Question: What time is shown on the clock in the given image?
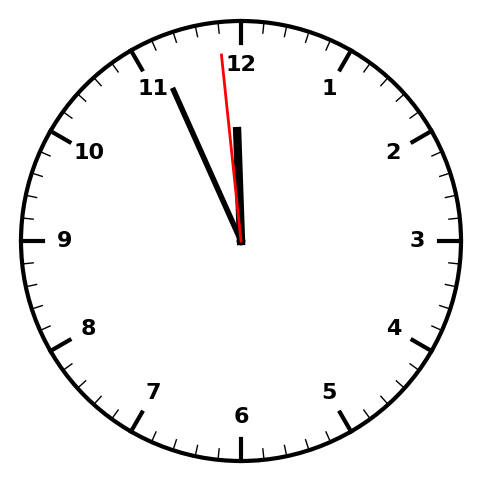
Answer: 11:55:59